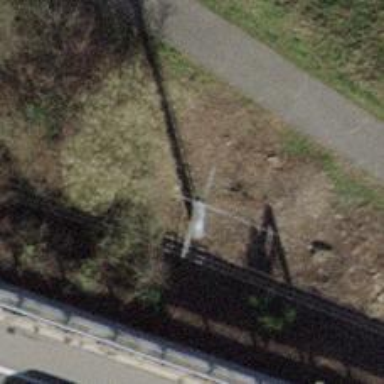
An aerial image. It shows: Concrete power pole.